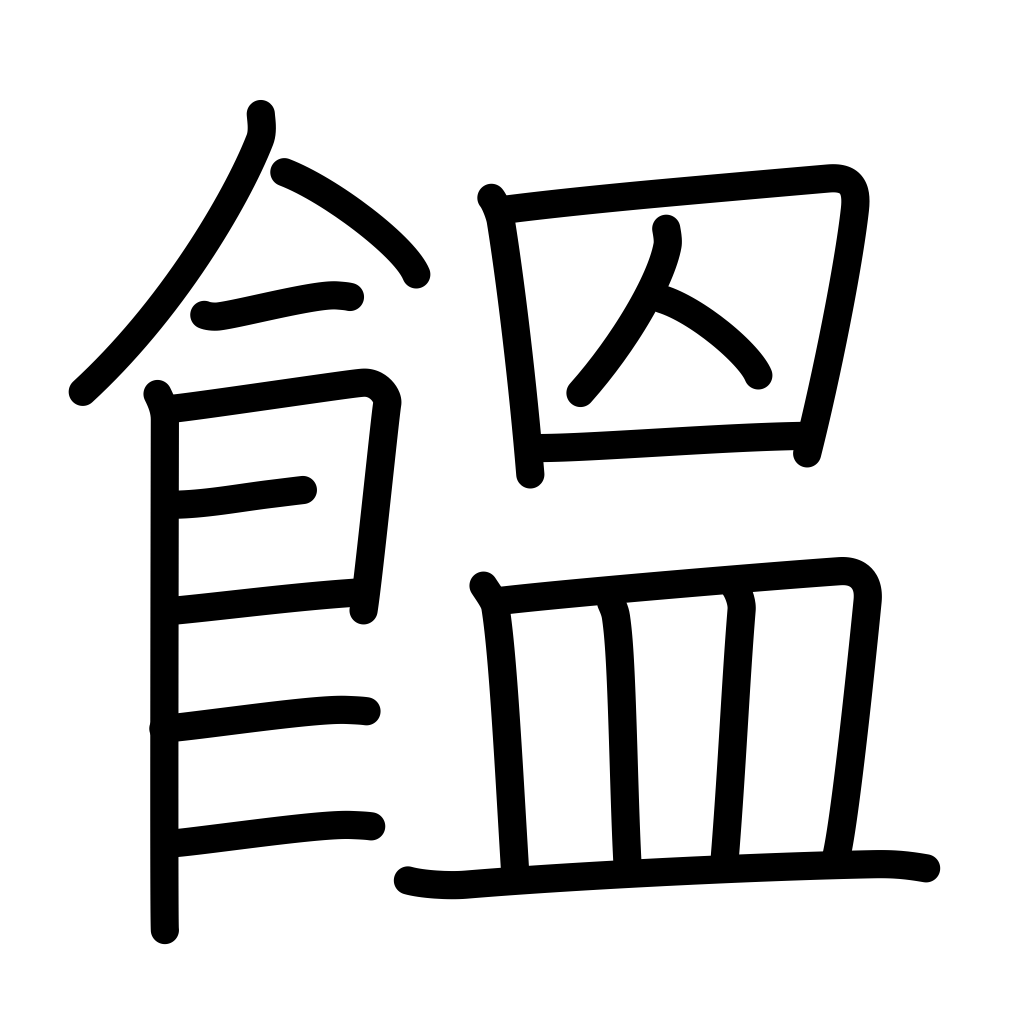
Meaning: Japanese noodles